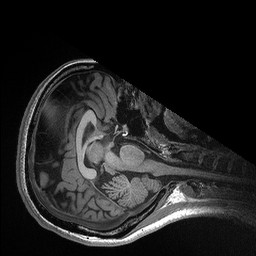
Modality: T1w
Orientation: axial
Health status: healthy
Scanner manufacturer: siemens
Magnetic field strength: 3 T
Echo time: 0.00298 s